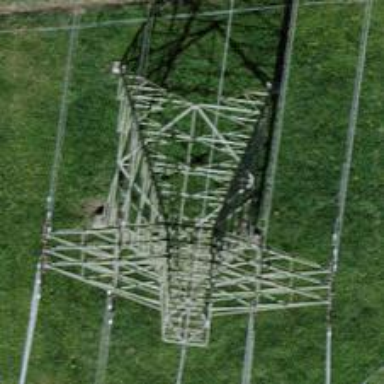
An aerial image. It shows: Power line is depicted.